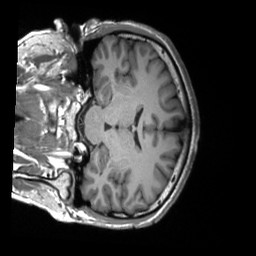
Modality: T1w
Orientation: coronal
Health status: healthy
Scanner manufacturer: siemens
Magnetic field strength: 3 T
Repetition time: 2.3 s
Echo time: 0.00228 s